【题型】选择题　【知识点】平面几何　【难度】easy
如图，在$\triangle ABC$中，$\angle C = 90^\circ$，$AC = 16\mathrm{cm}$，$AB$的垂直平分线$MN$交$AC$于$D$，连接$BD$，若$\cos\angle BDC = \frac{3}{5}$，则$BC$的长为（ ）

\vspace{0.5em}
A. $4\mathrm{cm}$ \quad B. $8\mathrm{cm}$ \quad C. $6\mathrm{cm}$ \quad D. $10\mathrm{cm}$
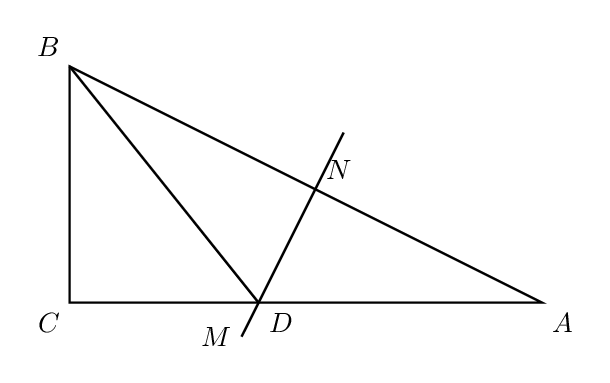
【解答】
\vspace{1em}
【答案】$\boldsymbol{B}$

\vspace{0.5em}
【分析】根据线段垂直平分线的性质可得$AD = BD$，再由$\cos\angle BDC = \frac{3}{5}$，可设$CD = 3x, BD = 5x$，从而得到$BC = 4x$，$AC = CD + AD = 8x$，再由$AC = 16\mathrm{cm}$，即可求解。

\vspace{0.5em}
【详解】解：$\because MN$垂直平分$AB$，

$\therefore AD = BD$，

$\because \angle C = 90^\circ$，$\cos\angle BDC = \frac{3}{5}$，

$\therefore \frac{CD}{BD} = \frac{3}{5}$，

$\therefore$ 可设$CD = 3x, BD = 5x$，

$\therefore BC = \sqrt{BD^2 - CD^2} = 4x$，$AC = CD + AD = 8x$，

$\because AC = 16\mathrm{cm}$，

$\therefore 8x = 16$，即$x = 2$，

$\therefore BC = 4x = 8\mathrm{cm}$。

故选：B

\vspace{0.5em}
【点睛】本题主要考查了线段垂直平分线的性质，勾股定理，解直角三角形，熟练掌握线段垂直平分线的性质，勾股定理，锐角三角函数是解题的关键。